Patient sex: M
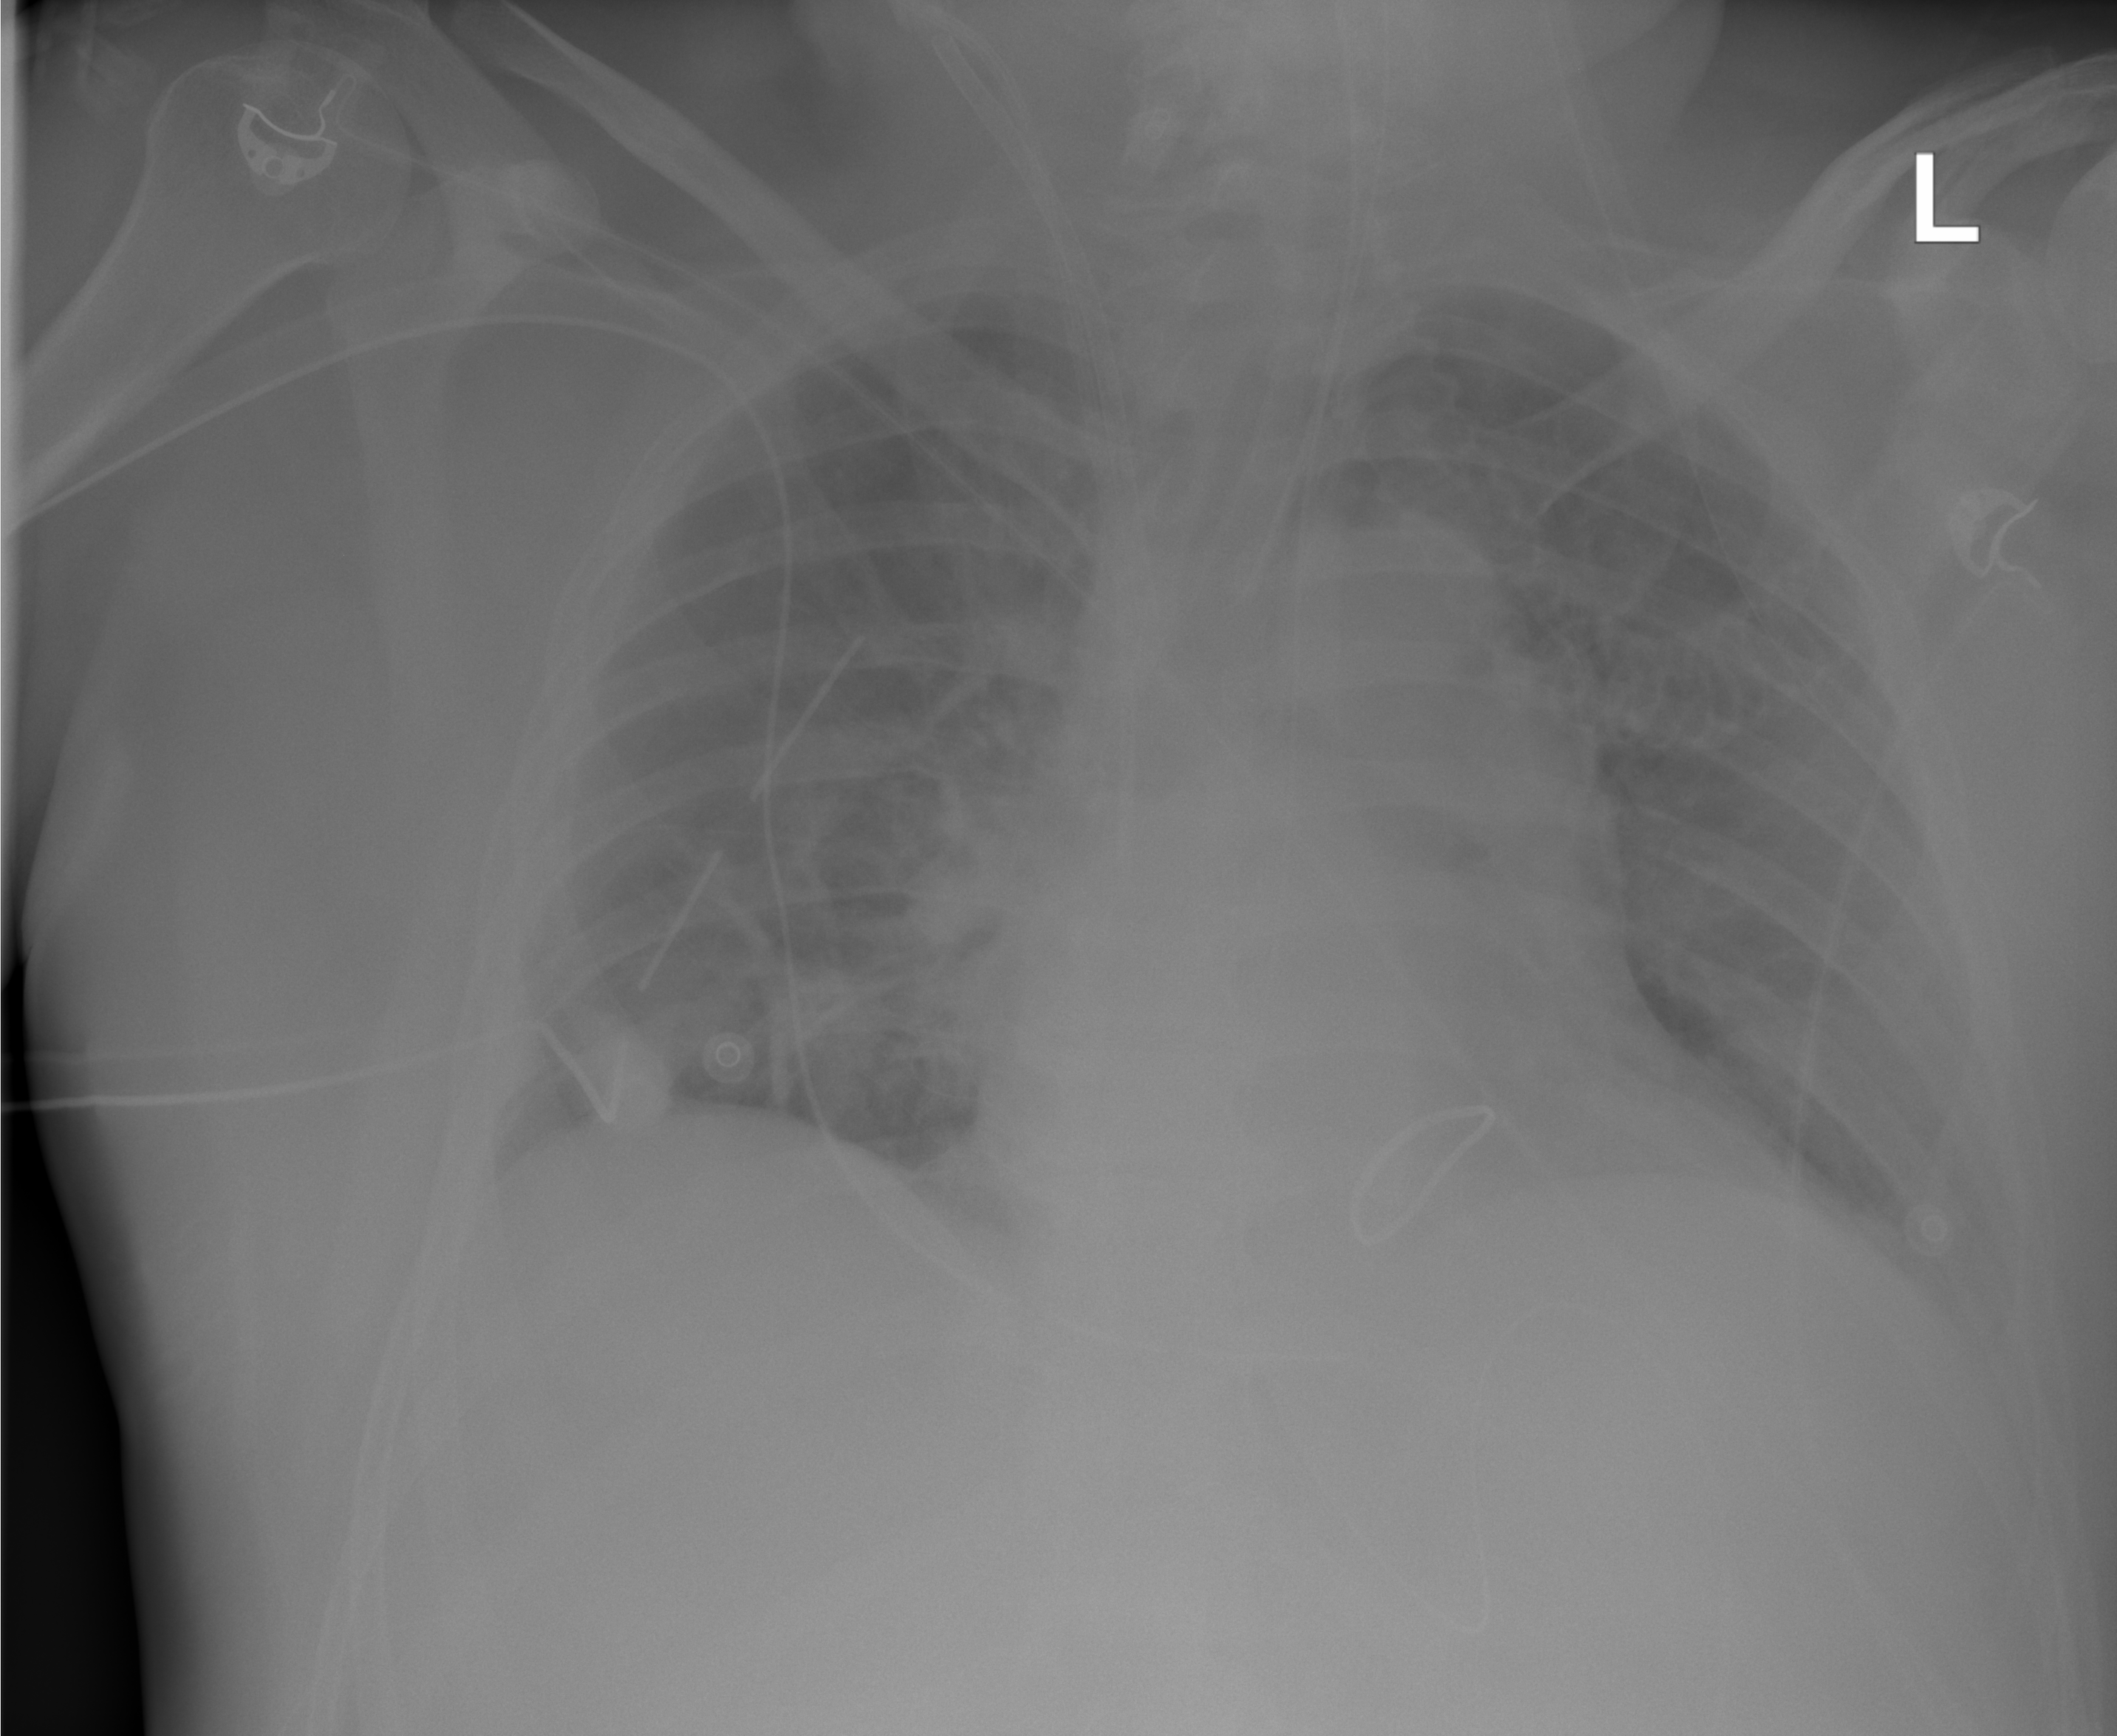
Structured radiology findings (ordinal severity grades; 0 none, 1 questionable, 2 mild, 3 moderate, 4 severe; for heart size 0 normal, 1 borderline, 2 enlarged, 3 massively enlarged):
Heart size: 2
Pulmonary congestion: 2
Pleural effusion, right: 0
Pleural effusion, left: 2
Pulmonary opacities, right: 0
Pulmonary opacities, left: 0
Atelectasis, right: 2
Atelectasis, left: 2